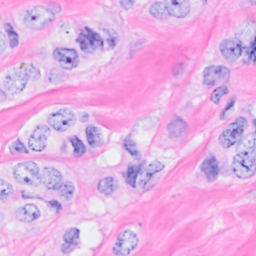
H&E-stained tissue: Breast